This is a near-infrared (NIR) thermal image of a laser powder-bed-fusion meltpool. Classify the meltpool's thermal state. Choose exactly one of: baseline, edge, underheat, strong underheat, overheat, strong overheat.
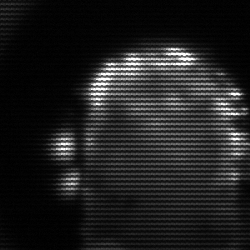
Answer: baseline